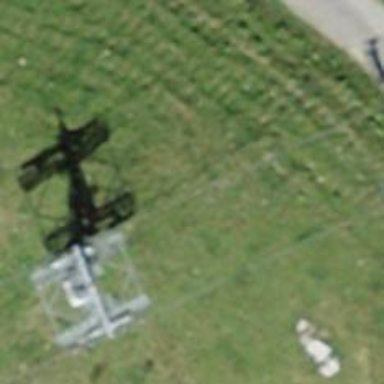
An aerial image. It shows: Chair lift.